Field crop: maize
Growth stage: 1
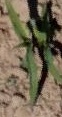
Species: maize